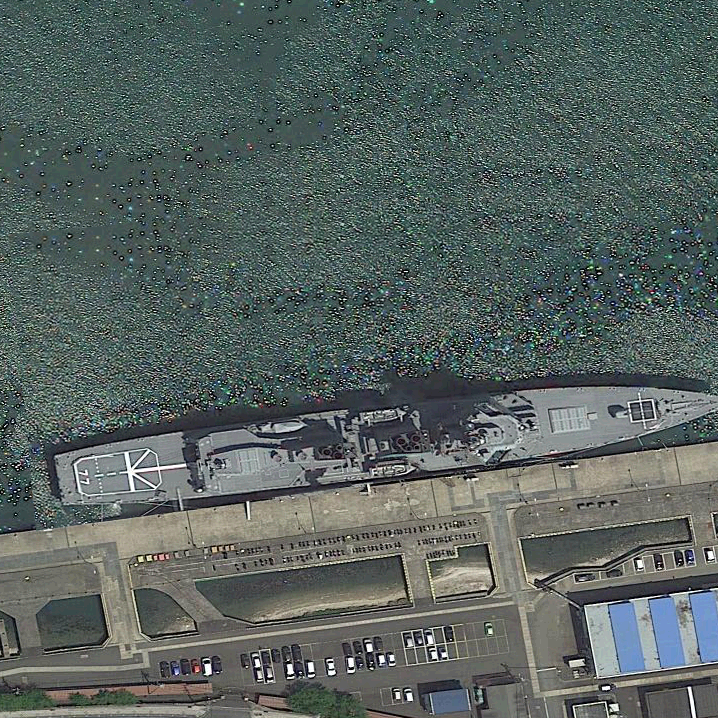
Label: Atago-class_destroyer